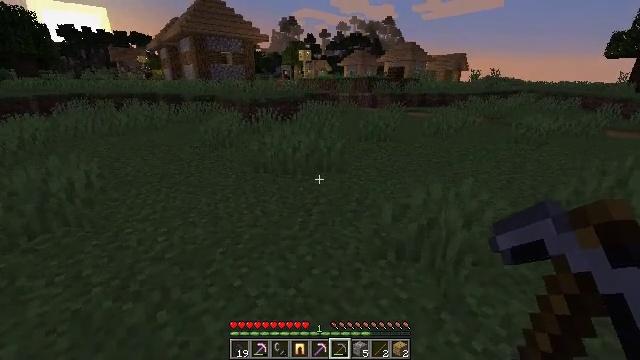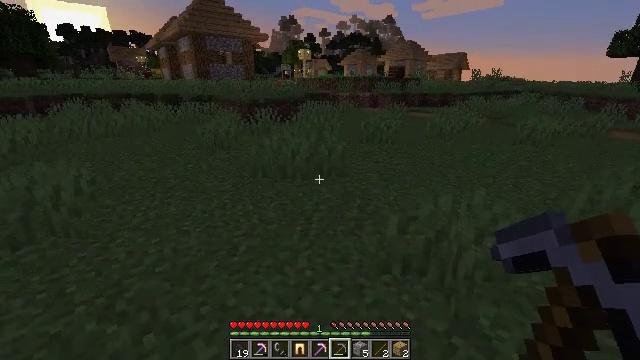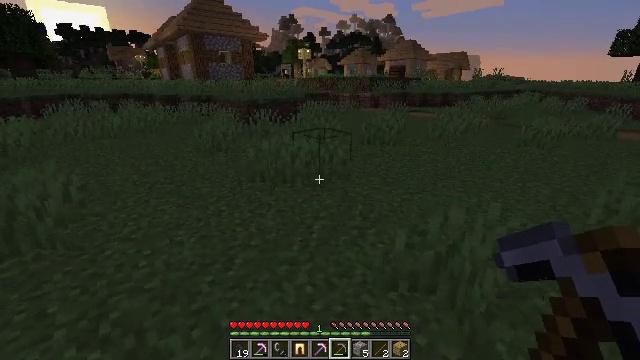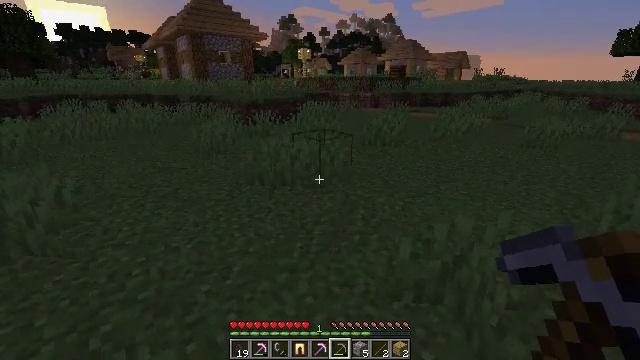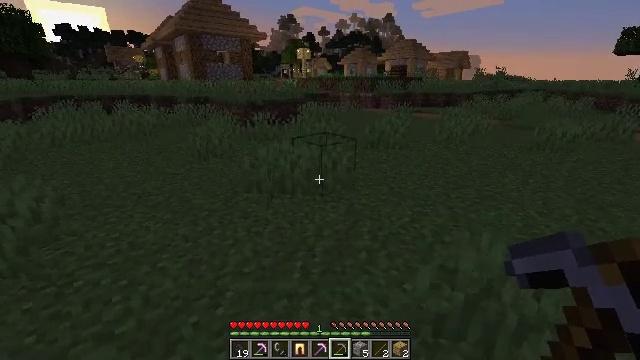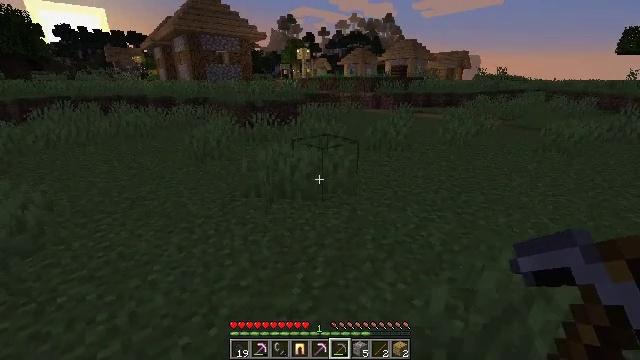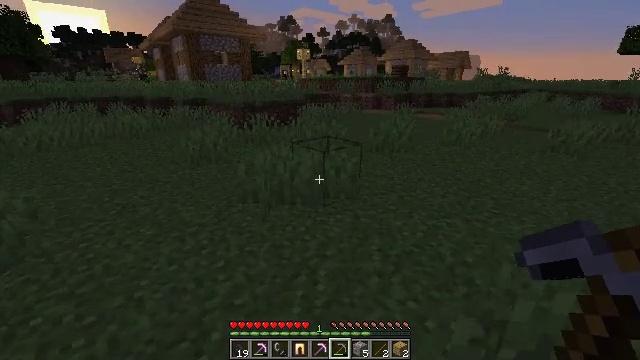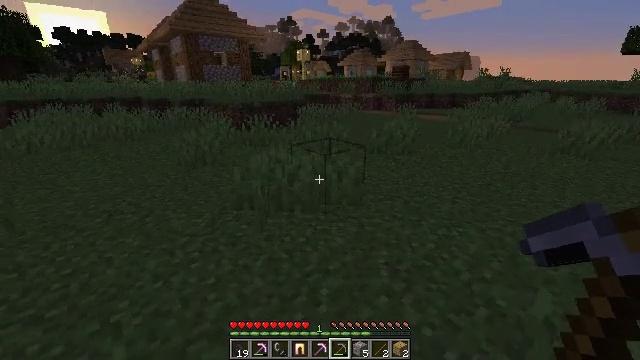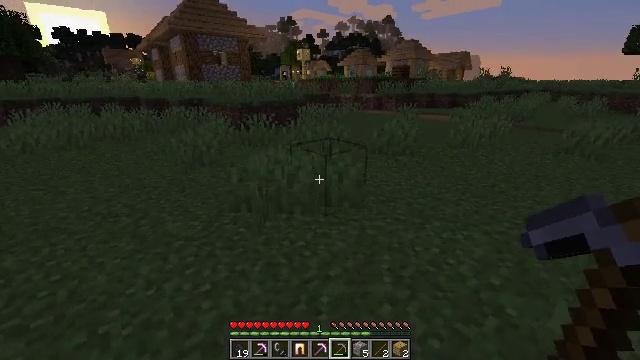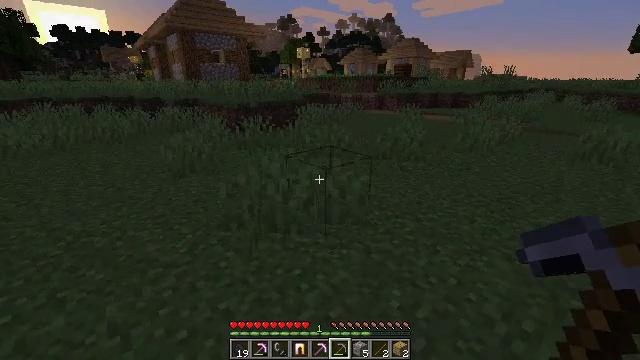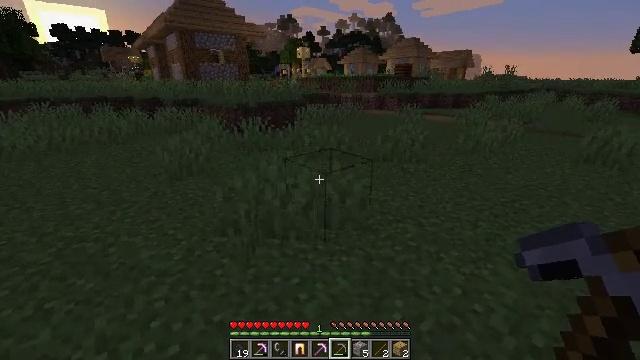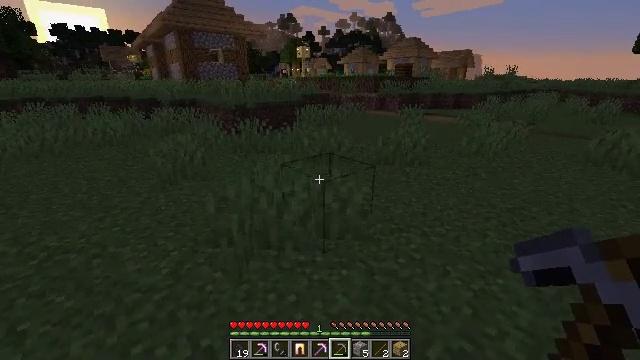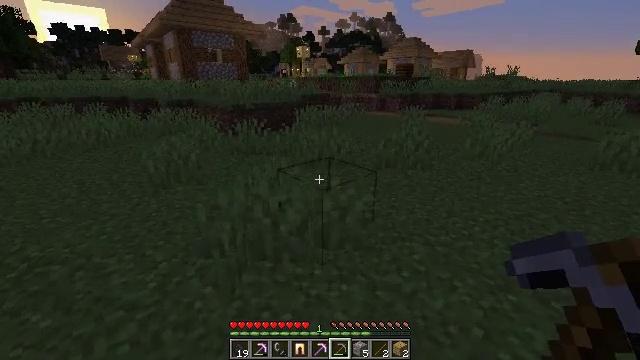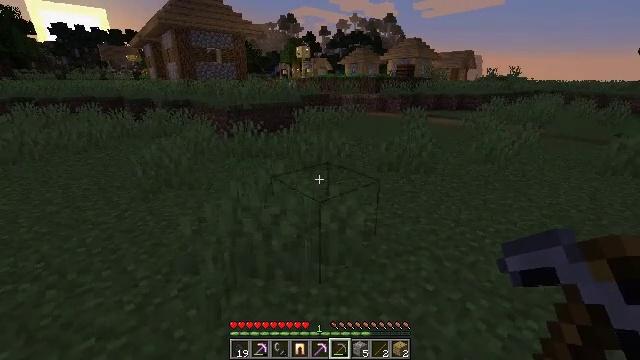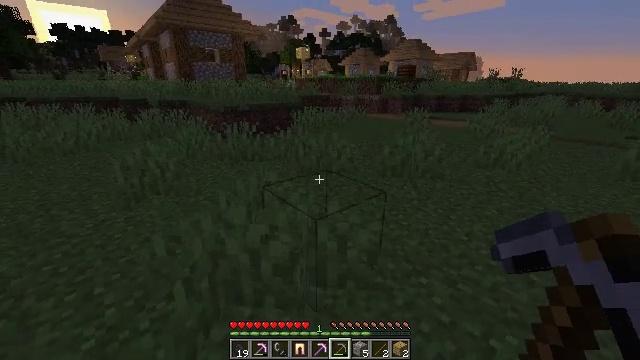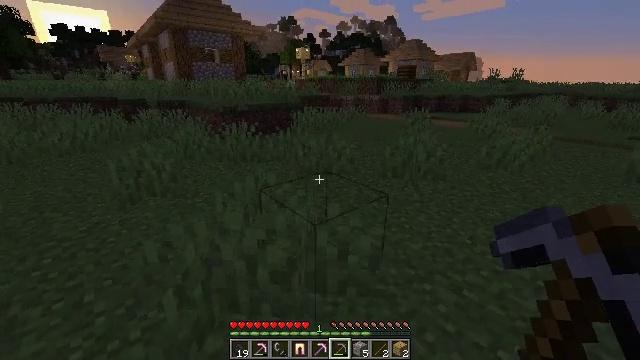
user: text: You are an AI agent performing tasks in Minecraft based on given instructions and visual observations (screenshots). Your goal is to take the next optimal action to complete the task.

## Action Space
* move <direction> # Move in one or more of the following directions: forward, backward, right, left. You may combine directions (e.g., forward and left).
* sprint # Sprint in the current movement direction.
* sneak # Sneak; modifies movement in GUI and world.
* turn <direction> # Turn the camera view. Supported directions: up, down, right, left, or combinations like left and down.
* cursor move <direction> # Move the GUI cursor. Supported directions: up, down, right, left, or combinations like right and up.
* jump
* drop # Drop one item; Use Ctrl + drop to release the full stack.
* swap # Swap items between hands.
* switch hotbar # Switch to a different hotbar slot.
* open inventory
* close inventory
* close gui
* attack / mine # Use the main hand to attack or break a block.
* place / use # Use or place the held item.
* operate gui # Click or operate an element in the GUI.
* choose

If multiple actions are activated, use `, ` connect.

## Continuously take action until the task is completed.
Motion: motion action
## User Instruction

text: Break the tree to get oak logs.
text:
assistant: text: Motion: move forward
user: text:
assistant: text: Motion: move forward
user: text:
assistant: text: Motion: move forward
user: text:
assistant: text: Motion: move forward
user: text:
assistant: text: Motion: move forward
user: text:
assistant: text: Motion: move forward
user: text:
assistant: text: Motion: move forward
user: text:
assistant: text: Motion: move forward
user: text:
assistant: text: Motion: move forward
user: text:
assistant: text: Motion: move forward
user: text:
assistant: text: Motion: move forward
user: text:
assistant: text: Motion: move forward
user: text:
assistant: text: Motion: move forward
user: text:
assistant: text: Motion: move forward
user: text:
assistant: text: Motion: move forward
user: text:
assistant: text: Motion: no_op
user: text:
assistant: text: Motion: no_op
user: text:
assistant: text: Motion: no_op
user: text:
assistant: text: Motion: no_op
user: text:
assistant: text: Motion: no_op
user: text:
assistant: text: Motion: no_op
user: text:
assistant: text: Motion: no_op
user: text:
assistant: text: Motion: no_op
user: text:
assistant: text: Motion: no_op
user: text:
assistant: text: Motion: no_op
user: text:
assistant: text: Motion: no_op
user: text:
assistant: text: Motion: move forward
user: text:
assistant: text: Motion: move forward
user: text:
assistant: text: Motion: move forward
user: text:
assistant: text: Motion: move forward